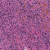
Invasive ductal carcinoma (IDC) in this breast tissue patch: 0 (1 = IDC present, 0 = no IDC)